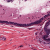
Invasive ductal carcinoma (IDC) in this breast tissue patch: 0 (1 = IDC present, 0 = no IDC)